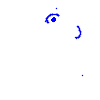
Particle: electron